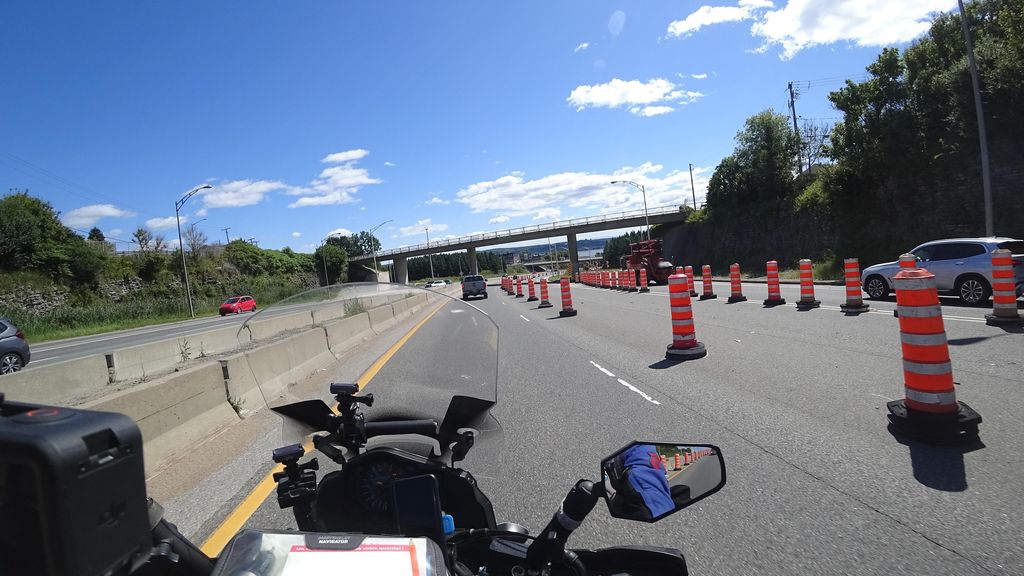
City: quebec_city